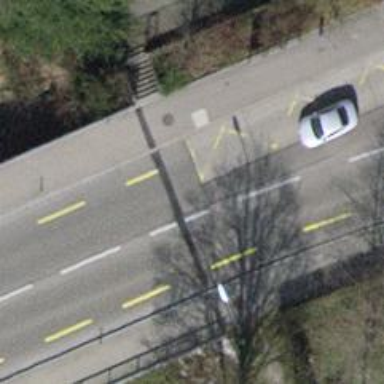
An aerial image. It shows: Platform for public transport and road usage.